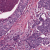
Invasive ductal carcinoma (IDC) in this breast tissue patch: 1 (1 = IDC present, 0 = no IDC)